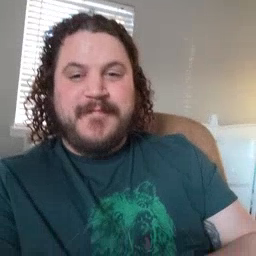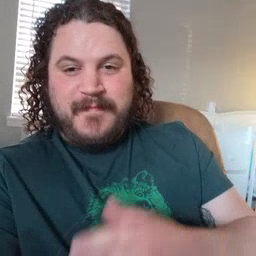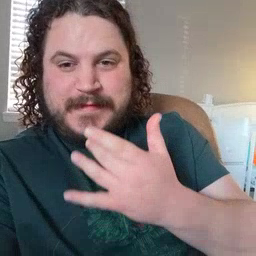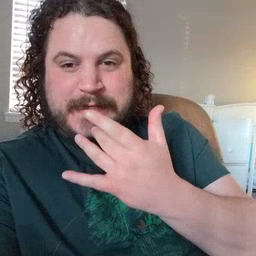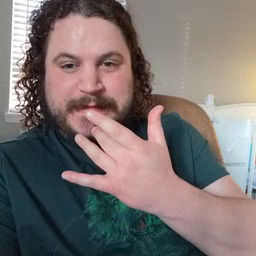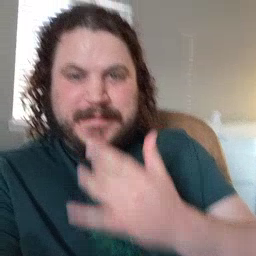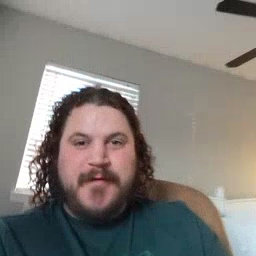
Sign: taste